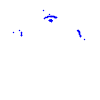
Particle: kaon